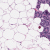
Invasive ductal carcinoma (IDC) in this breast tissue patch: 0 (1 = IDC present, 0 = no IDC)